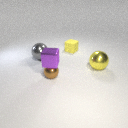
small yellow rubber cube to the left of large yellow metal sphere